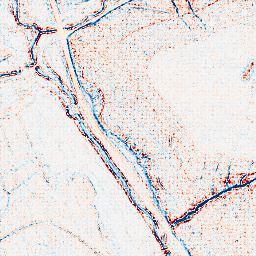
Category: edge_preserving
Decomposition family: bilateral
Decomposition parameters: d: 5
sigma_color: 150
sigma_space: 25
Upsampling method: sinc_hamming
Upsampling parameters: scale: 4
kernel_size: 4
Upsampling scale: 4